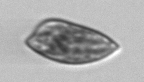
Label: Prorocentrum_dentatum